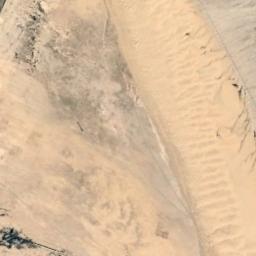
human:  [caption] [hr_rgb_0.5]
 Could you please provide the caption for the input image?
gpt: The desert has yellow sand, Sparse vegetation and some decayed rocks .

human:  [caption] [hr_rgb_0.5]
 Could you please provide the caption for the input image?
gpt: There is a little grain in this desert .

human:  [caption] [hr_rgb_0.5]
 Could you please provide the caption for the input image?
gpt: This is a yellow desert .

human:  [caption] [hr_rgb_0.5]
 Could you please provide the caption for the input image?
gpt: The yellow desert is next to the bare land .

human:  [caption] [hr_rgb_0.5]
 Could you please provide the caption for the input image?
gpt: A yellow desert covered by sand .